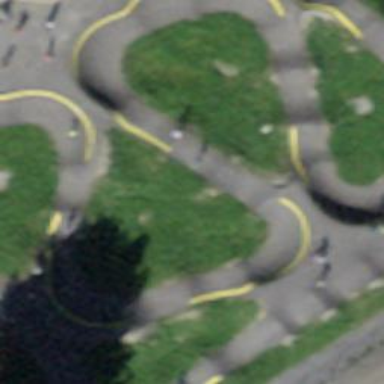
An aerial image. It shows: BMX track designated for leisure land and sports activities.